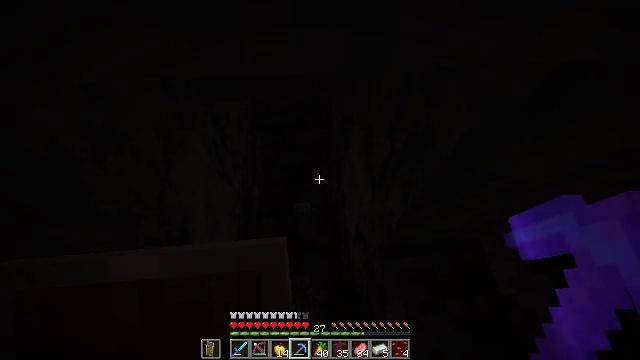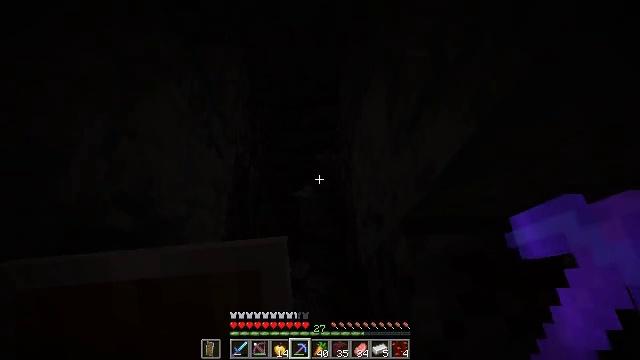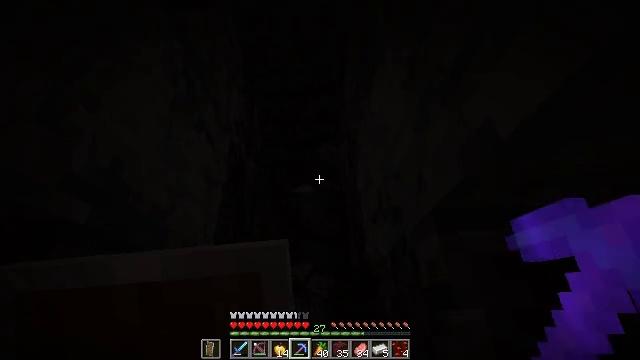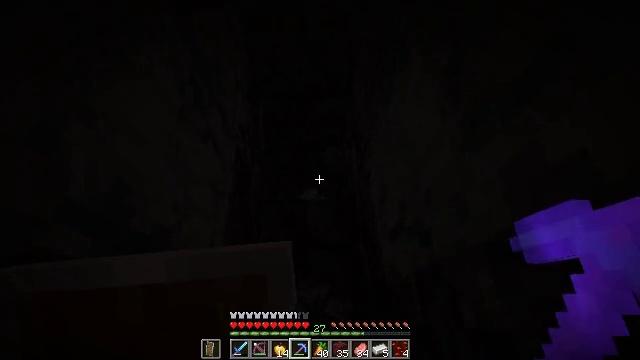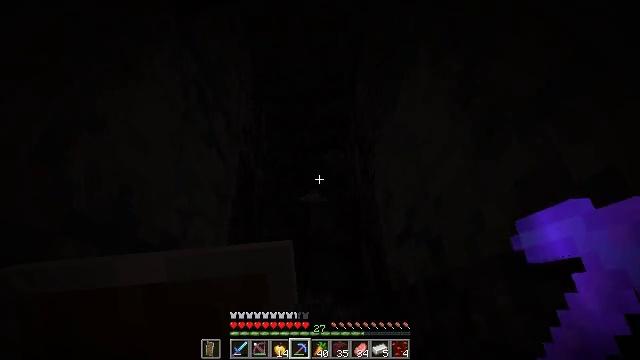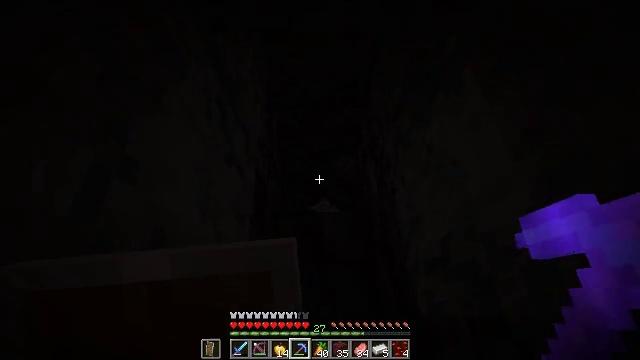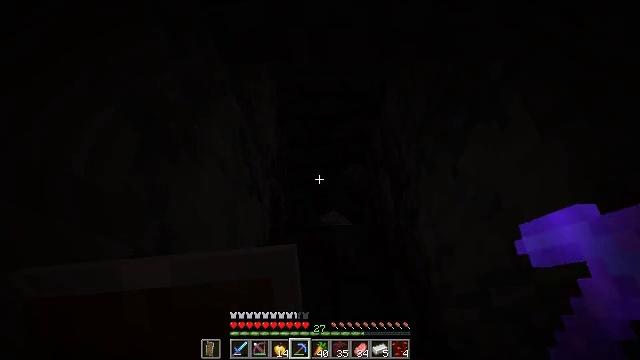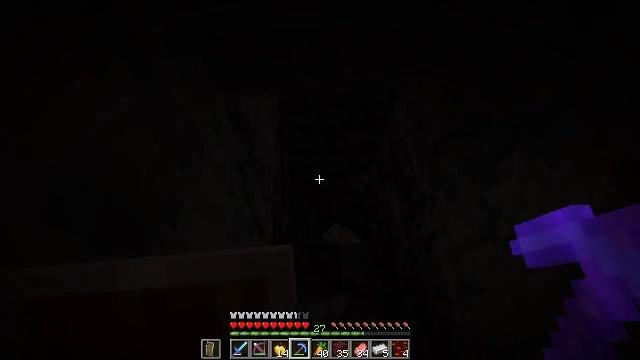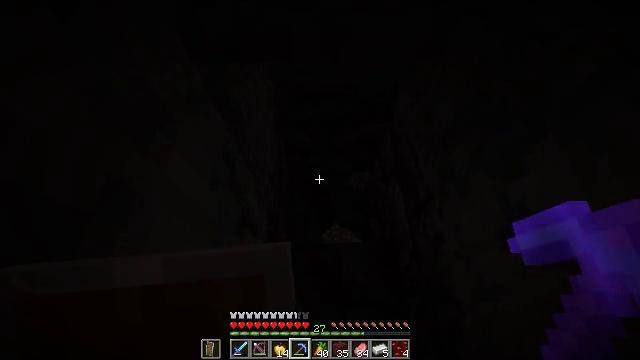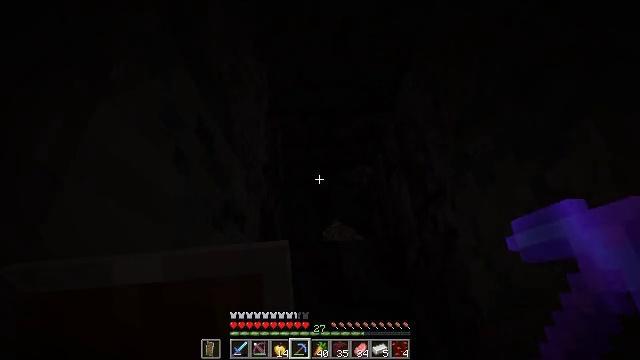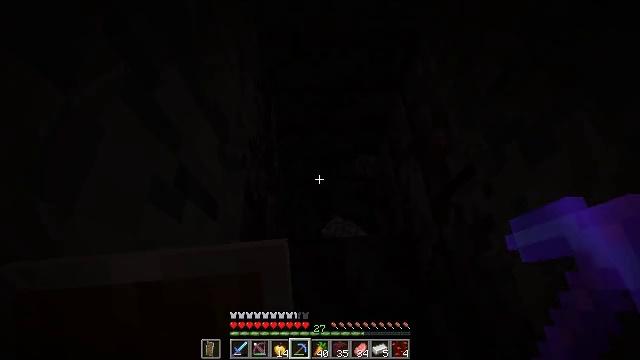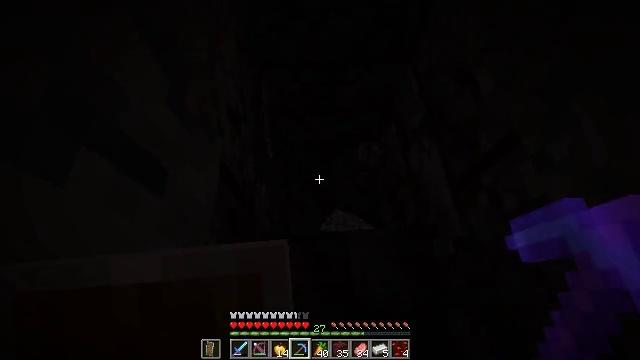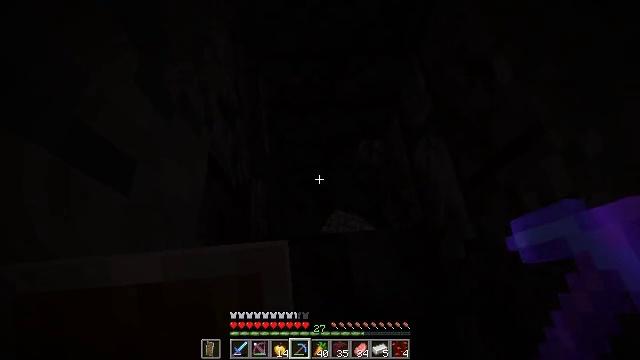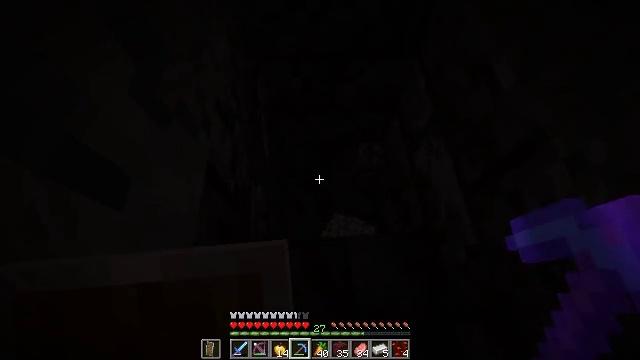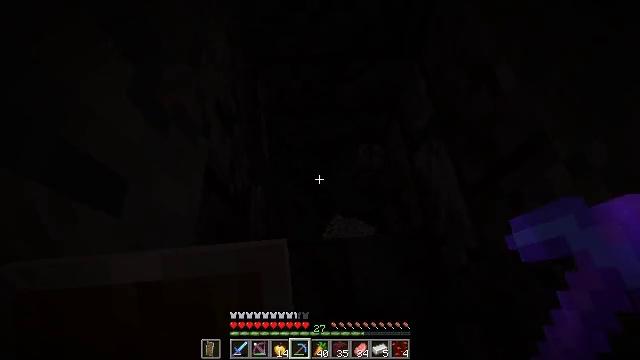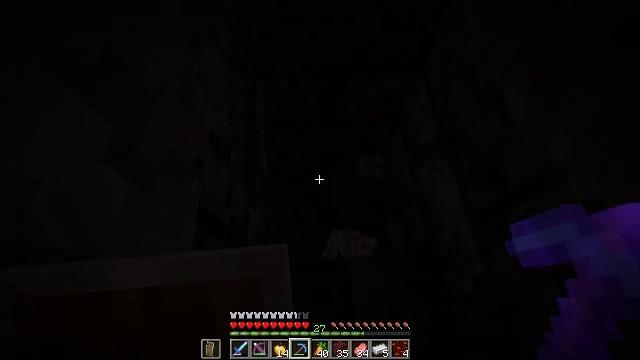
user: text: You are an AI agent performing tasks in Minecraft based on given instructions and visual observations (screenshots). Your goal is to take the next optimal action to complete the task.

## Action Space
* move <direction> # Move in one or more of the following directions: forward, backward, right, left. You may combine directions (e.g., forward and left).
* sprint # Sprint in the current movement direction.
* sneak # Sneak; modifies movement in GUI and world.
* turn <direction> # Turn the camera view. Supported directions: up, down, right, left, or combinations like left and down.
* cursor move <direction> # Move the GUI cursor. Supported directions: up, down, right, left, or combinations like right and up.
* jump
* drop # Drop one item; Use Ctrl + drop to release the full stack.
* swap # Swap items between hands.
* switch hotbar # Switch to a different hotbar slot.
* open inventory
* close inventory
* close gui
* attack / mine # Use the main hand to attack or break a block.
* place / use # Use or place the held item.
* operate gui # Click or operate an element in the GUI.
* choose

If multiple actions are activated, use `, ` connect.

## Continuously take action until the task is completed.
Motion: motion action
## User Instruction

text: Collect cracked polished blackstone bricks.
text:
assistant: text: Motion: move forward, turn left
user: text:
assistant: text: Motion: move forward and move left
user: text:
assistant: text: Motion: move forward and move left
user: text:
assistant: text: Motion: move forward and move left
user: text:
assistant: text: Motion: move forward and move left
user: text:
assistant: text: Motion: move forward and move left
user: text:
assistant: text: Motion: no_op
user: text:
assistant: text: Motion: no_op
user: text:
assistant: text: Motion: no_op
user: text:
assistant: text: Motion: no_op
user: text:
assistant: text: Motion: no_op
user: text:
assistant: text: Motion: no_op
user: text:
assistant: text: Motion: no_op
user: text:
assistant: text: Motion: no_op
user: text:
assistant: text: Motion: move forward
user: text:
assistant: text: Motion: move forward
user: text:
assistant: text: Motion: move forward
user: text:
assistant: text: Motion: sneak
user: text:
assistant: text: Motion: sneak
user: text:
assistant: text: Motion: sneak
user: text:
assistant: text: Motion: move back, sneak
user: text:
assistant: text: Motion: move back, sneak
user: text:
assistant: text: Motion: move back, sneak
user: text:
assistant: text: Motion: move back and move left, sneak, turn up
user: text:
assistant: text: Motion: move back and move left, sneak, turn up
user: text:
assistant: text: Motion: move back and move left, sneak, attack / mine
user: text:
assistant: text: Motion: sneak, attack / mine
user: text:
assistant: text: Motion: sneak, attack / mine
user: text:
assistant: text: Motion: sneak, attack / mine
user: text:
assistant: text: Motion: sneak, attack / mine